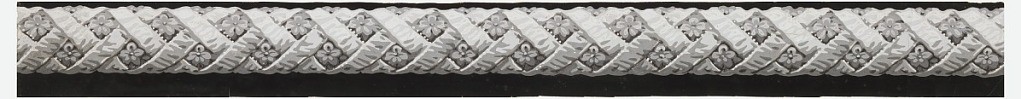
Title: Border
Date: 1820–1840
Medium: Block-printed paper
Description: Open-weave rope border, with stylized floral motif in space between ribbons. Printed in grisaille. Similar in nature to rope twist or cable molding borders.